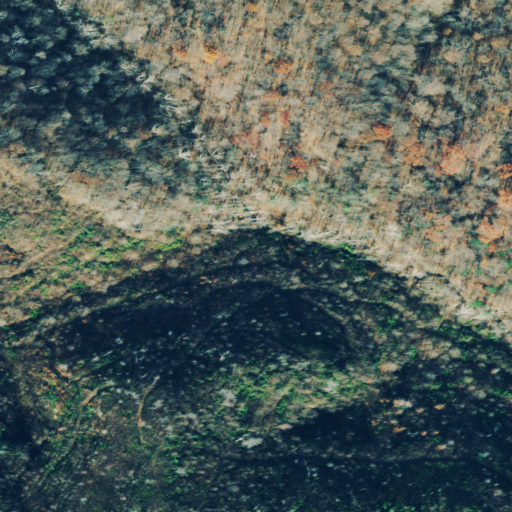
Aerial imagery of valley in Ohio named Malone Hollow containing deciduous forest, evergreen forest, shrub, and mixed forest